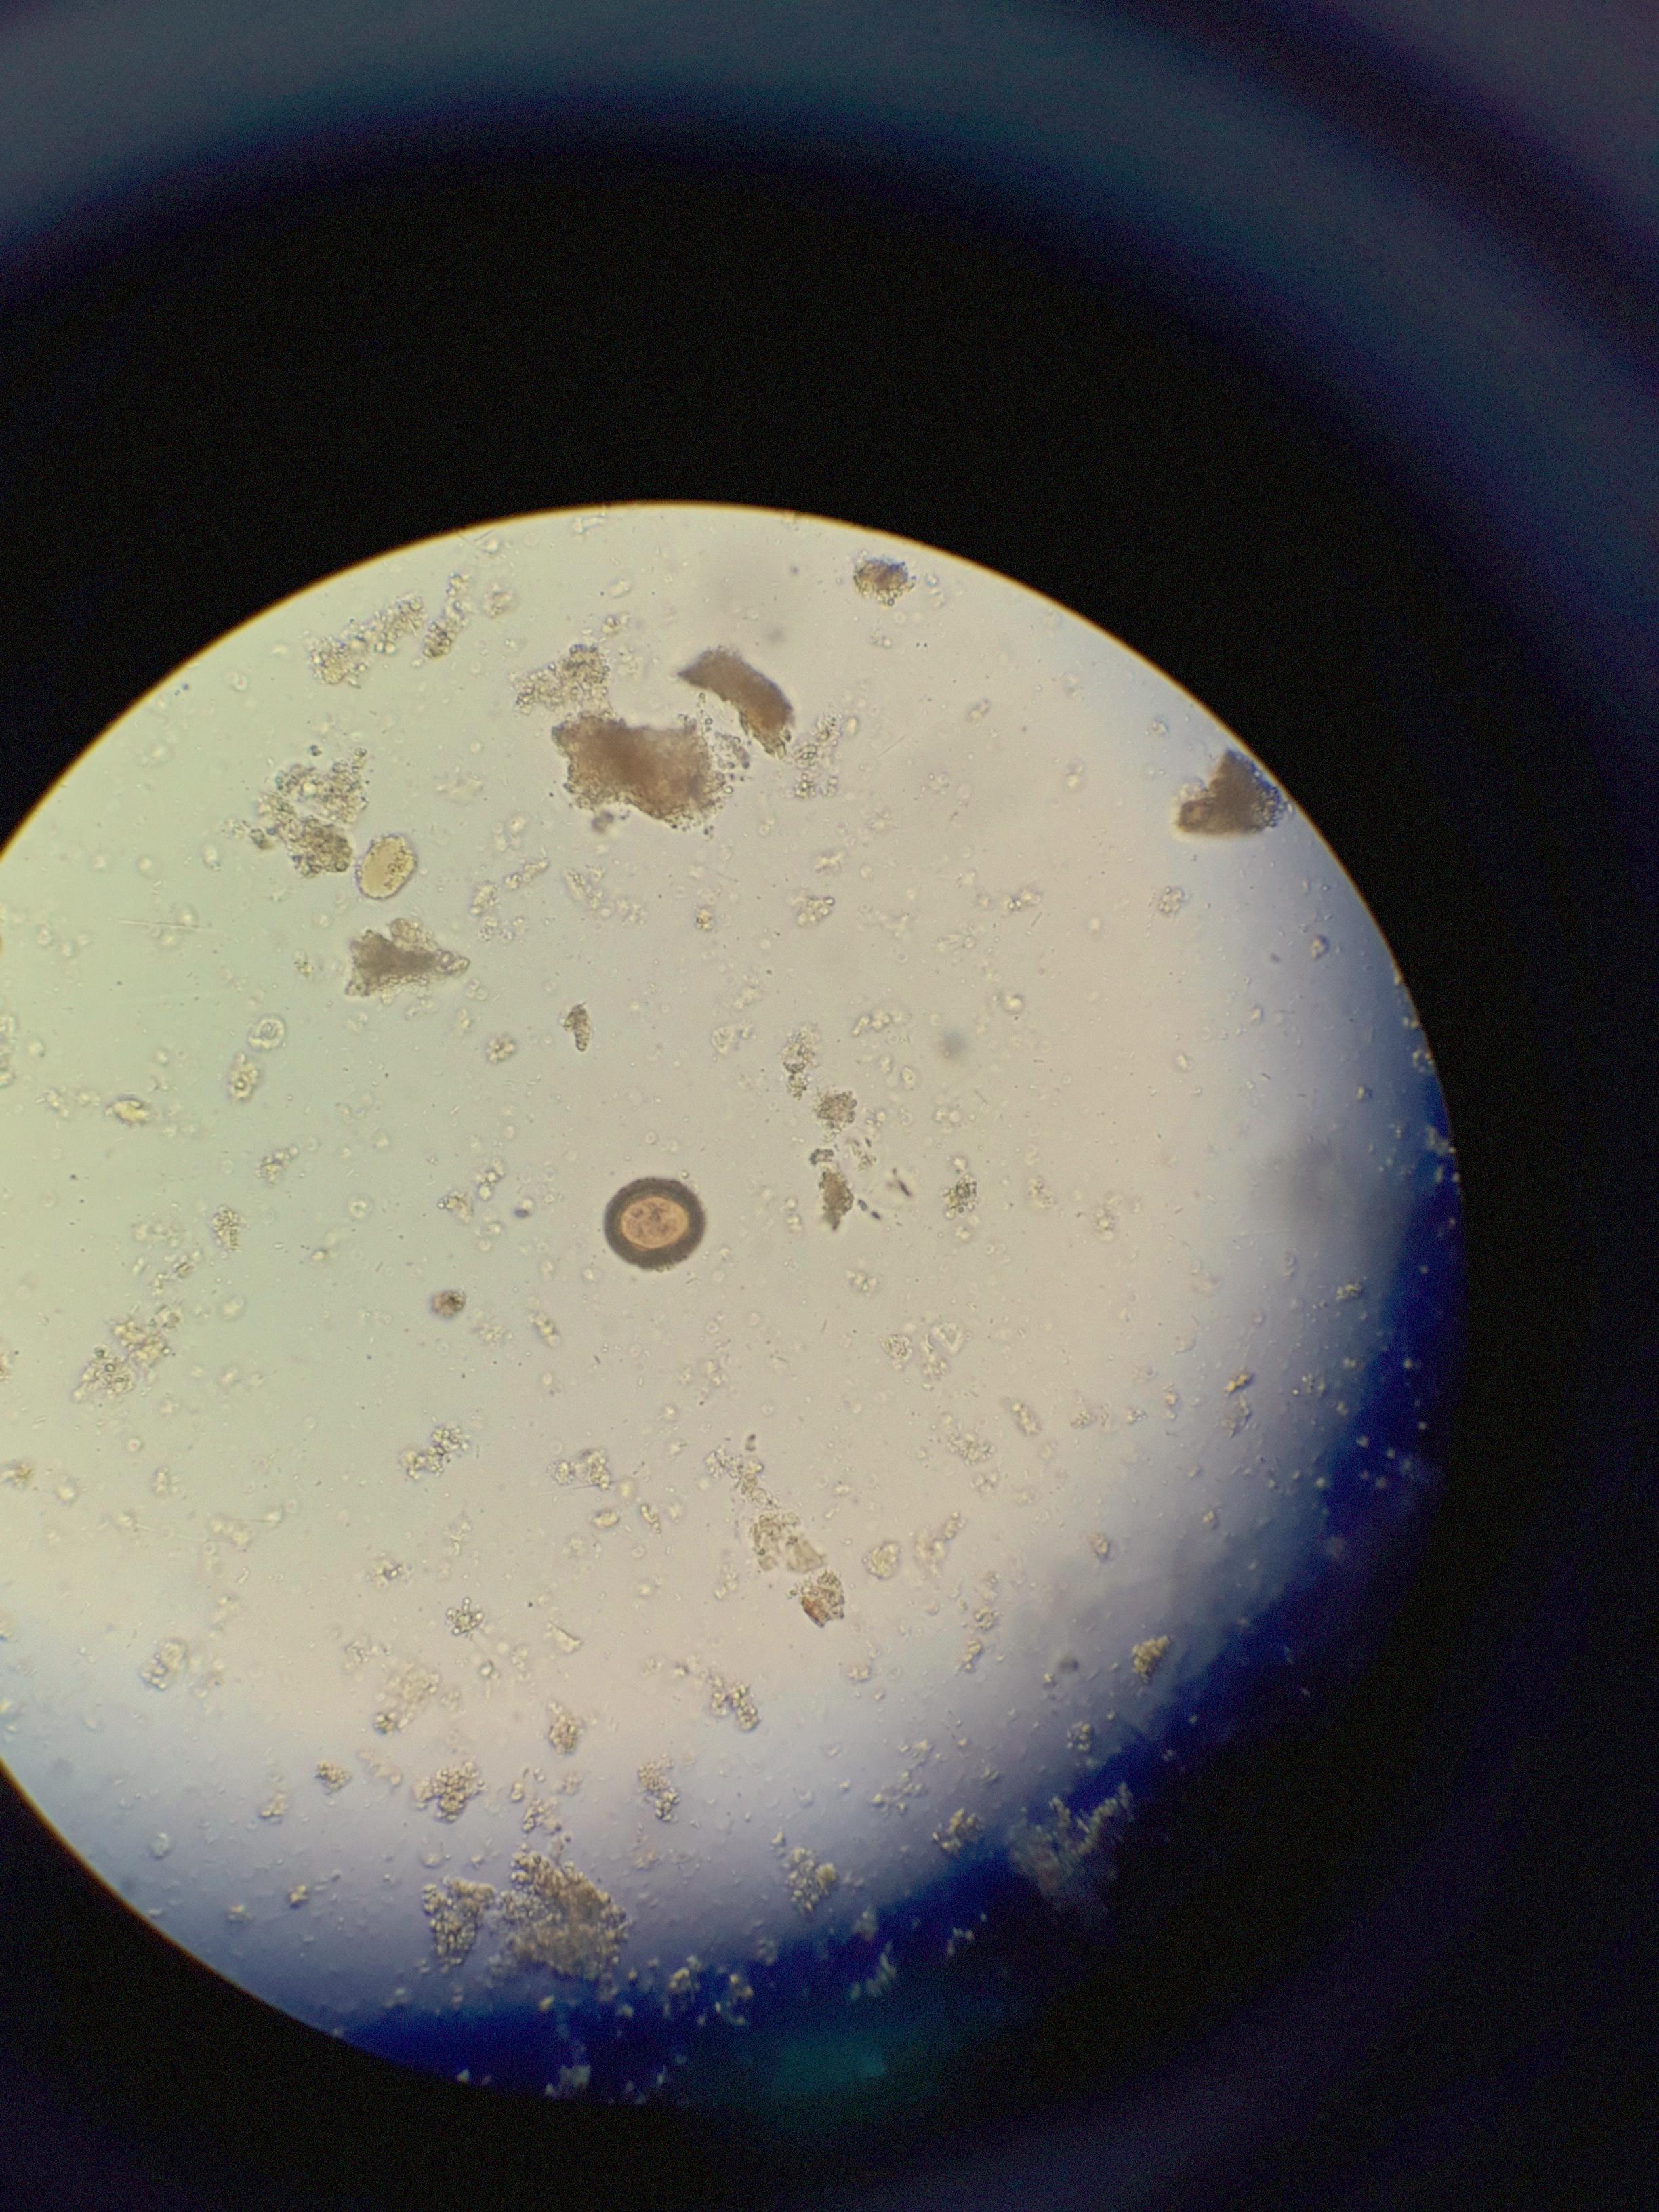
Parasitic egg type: Taenia spp. egg